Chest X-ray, PA view. Patient: 21 years old, sex F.
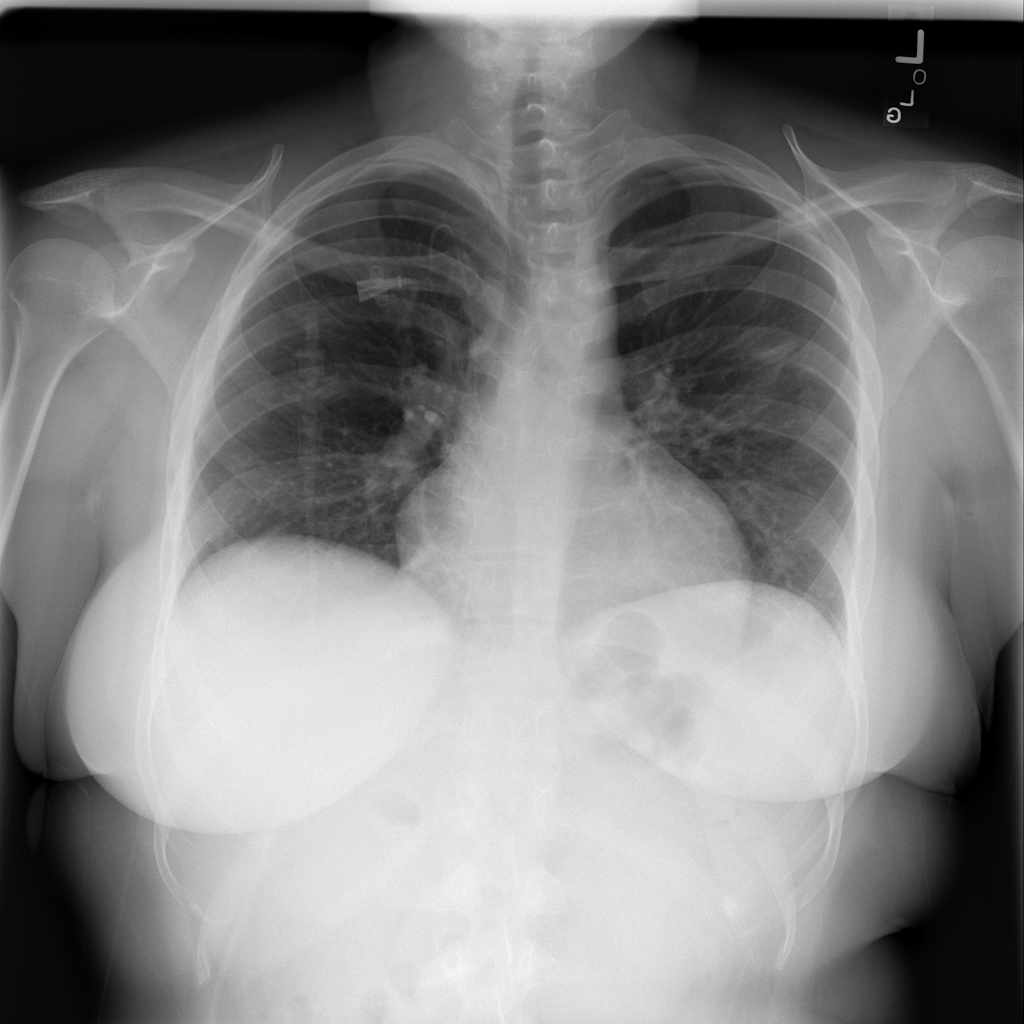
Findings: No Finding